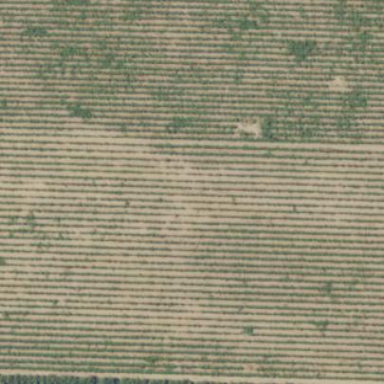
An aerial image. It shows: Beautiful vineyard in the countryside.